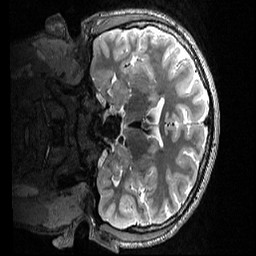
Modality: T2w
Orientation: coronal
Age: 20
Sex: male
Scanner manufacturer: siemens
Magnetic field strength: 3 T
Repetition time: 3.2 s
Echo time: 0.566 s